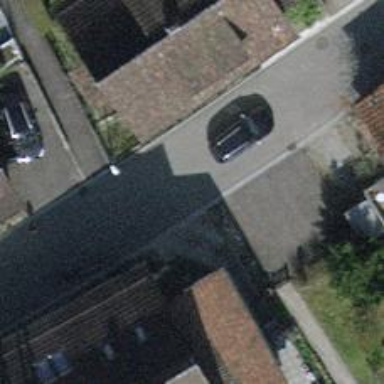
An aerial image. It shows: Residential road with asphalt surface and no sidewalks.